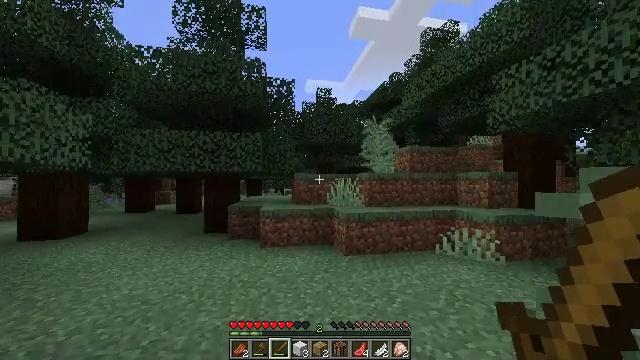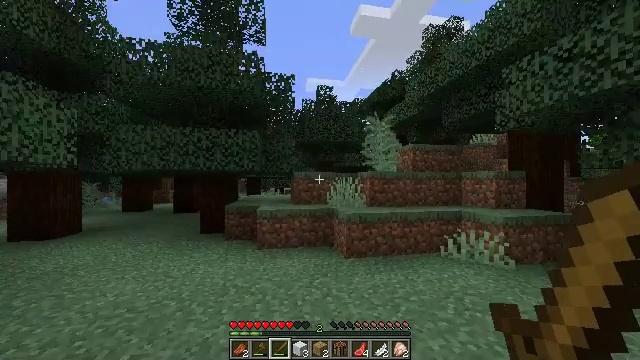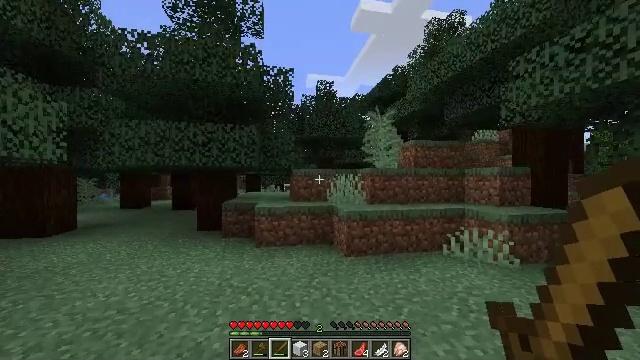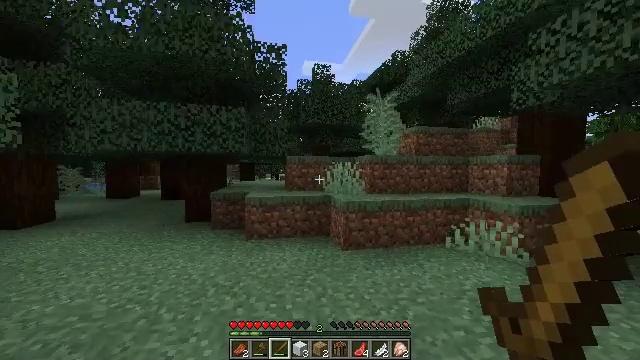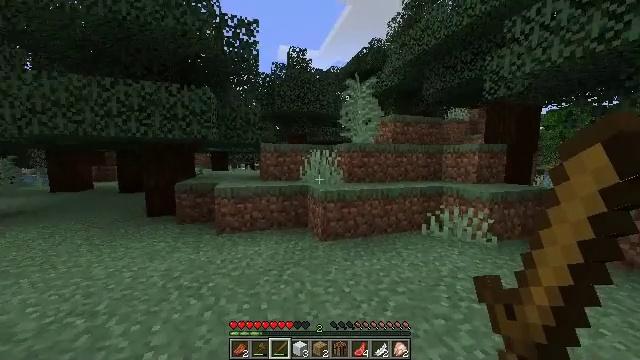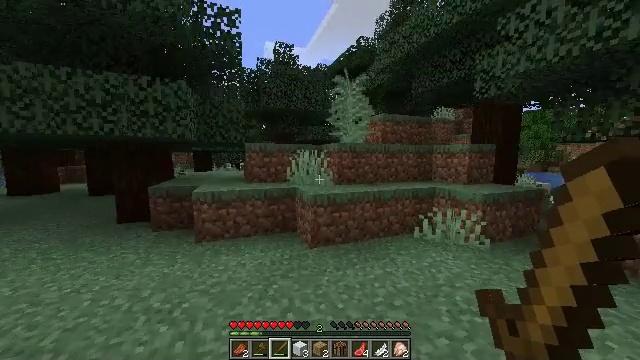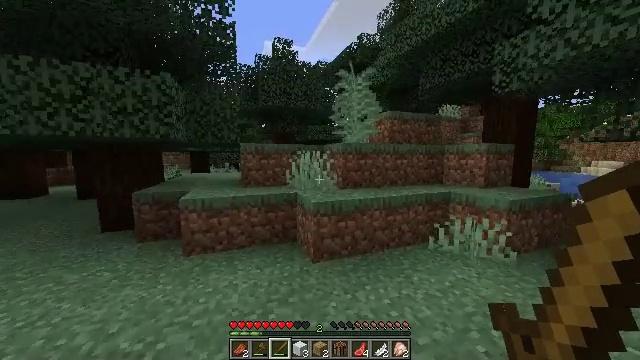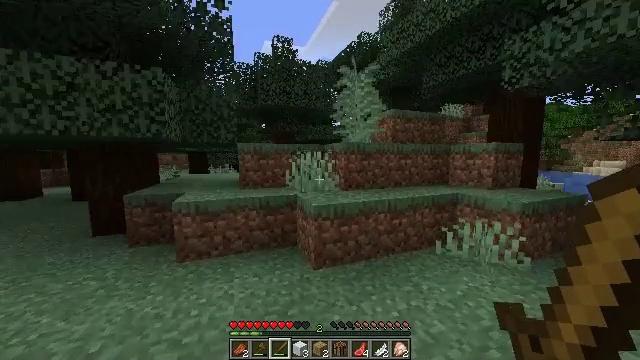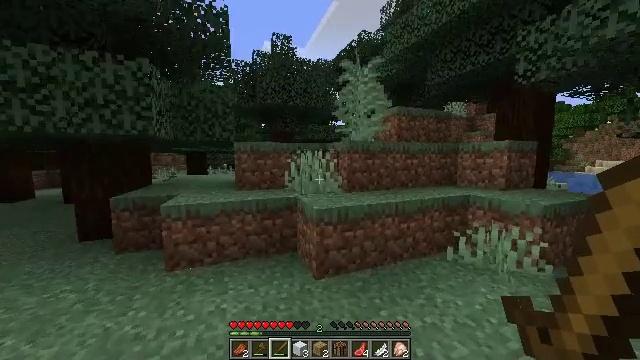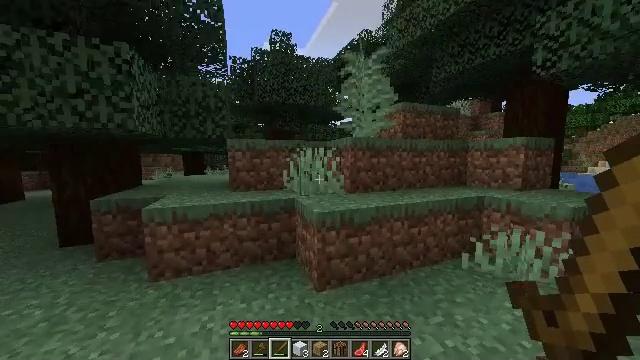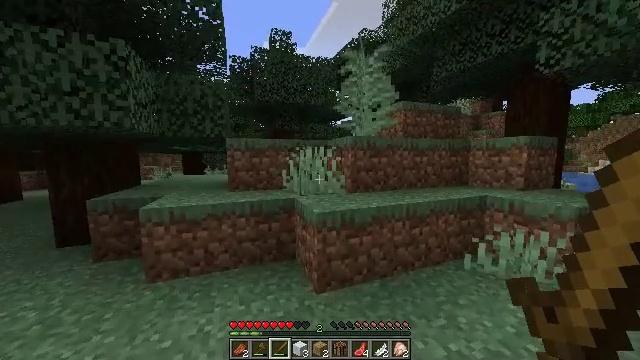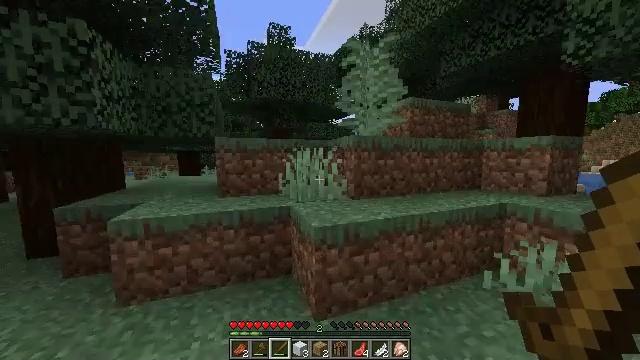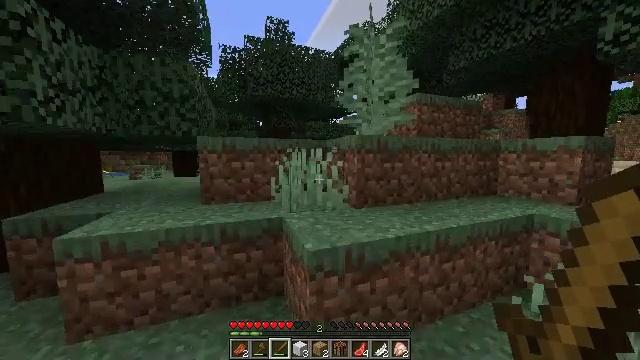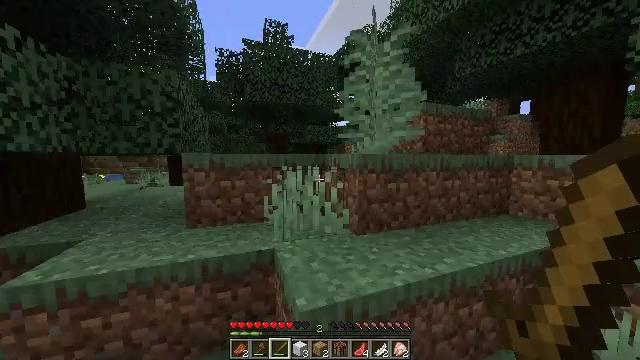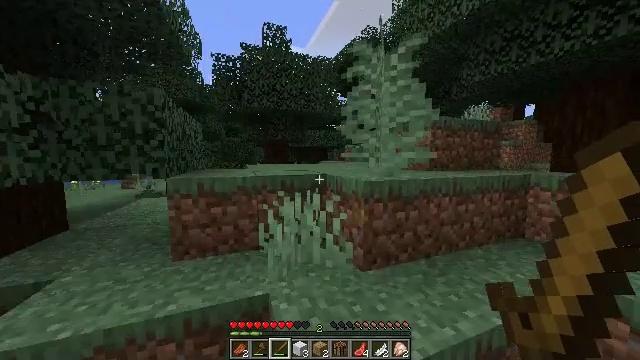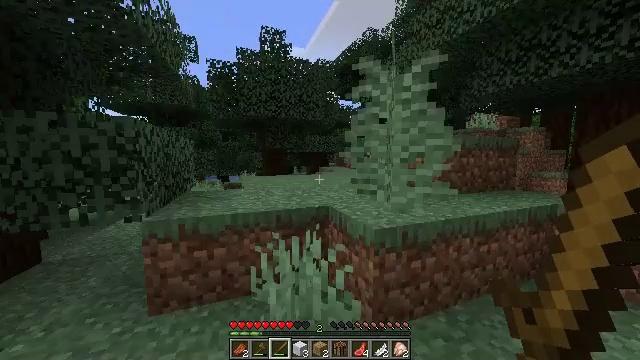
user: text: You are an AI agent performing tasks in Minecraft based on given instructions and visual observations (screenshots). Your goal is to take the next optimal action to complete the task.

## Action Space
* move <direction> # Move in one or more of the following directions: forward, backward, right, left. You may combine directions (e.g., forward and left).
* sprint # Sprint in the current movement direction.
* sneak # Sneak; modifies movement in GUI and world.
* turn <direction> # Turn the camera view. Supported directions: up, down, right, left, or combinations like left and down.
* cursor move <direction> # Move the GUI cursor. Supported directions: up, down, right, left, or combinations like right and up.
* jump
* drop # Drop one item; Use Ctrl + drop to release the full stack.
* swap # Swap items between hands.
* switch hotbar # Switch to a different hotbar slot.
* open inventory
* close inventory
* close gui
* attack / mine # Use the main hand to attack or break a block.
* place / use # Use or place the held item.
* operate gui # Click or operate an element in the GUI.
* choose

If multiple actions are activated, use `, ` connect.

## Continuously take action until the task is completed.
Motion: motion action
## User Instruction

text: Break the spruce leaves to clear the area.
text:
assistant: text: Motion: move forward, sprint
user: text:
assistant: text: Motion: move forward, sprint
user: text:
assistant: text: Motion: move forward, sprint, turn down
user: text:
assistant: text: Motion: move forward, sprint, turn right and down
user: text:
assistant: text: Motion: move forward, sprint, turn right
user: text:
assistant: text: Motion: move forward, sprint
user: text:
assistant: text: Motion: move forward, sprint
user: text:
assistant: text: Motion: move forward, sprint
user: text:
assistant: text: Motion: move forward
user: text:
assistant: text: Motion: move forward
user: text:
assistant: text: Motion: move forward
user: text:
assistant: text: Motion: move forward
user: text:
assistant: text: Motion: move forward, jump
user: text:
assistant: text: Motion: move forward, jump
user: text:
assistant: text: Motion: move forward, jump
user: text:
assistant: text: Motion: move forward, jump
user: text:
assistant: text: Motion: move forward, jump
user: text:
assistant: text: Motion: move forward
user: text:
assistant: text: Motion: move forward
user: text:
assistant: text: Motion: move forward
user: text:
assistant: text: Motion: move forward
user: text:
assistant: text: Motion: move forward
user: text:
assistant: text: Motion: move forward, turn left, jump
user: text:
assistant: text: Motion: move forward, turn left and down, jump
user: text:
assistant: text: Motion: move forward, turn left and down, jump
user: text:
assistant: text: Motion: move forward, jump
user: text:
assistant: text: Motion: move forward, jump
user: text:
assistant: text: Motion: move forward
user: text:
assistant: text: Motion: move forward
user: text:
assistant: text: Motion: move forward